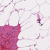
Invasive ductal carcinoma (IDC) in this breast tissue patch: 0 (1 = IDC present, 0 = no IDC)